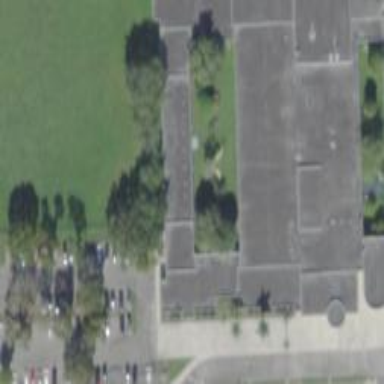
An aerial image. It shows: School.